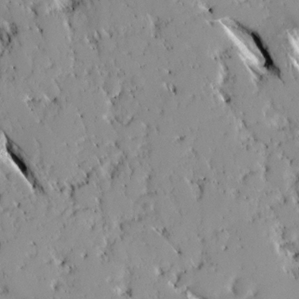
Label: non_frost